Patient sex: M
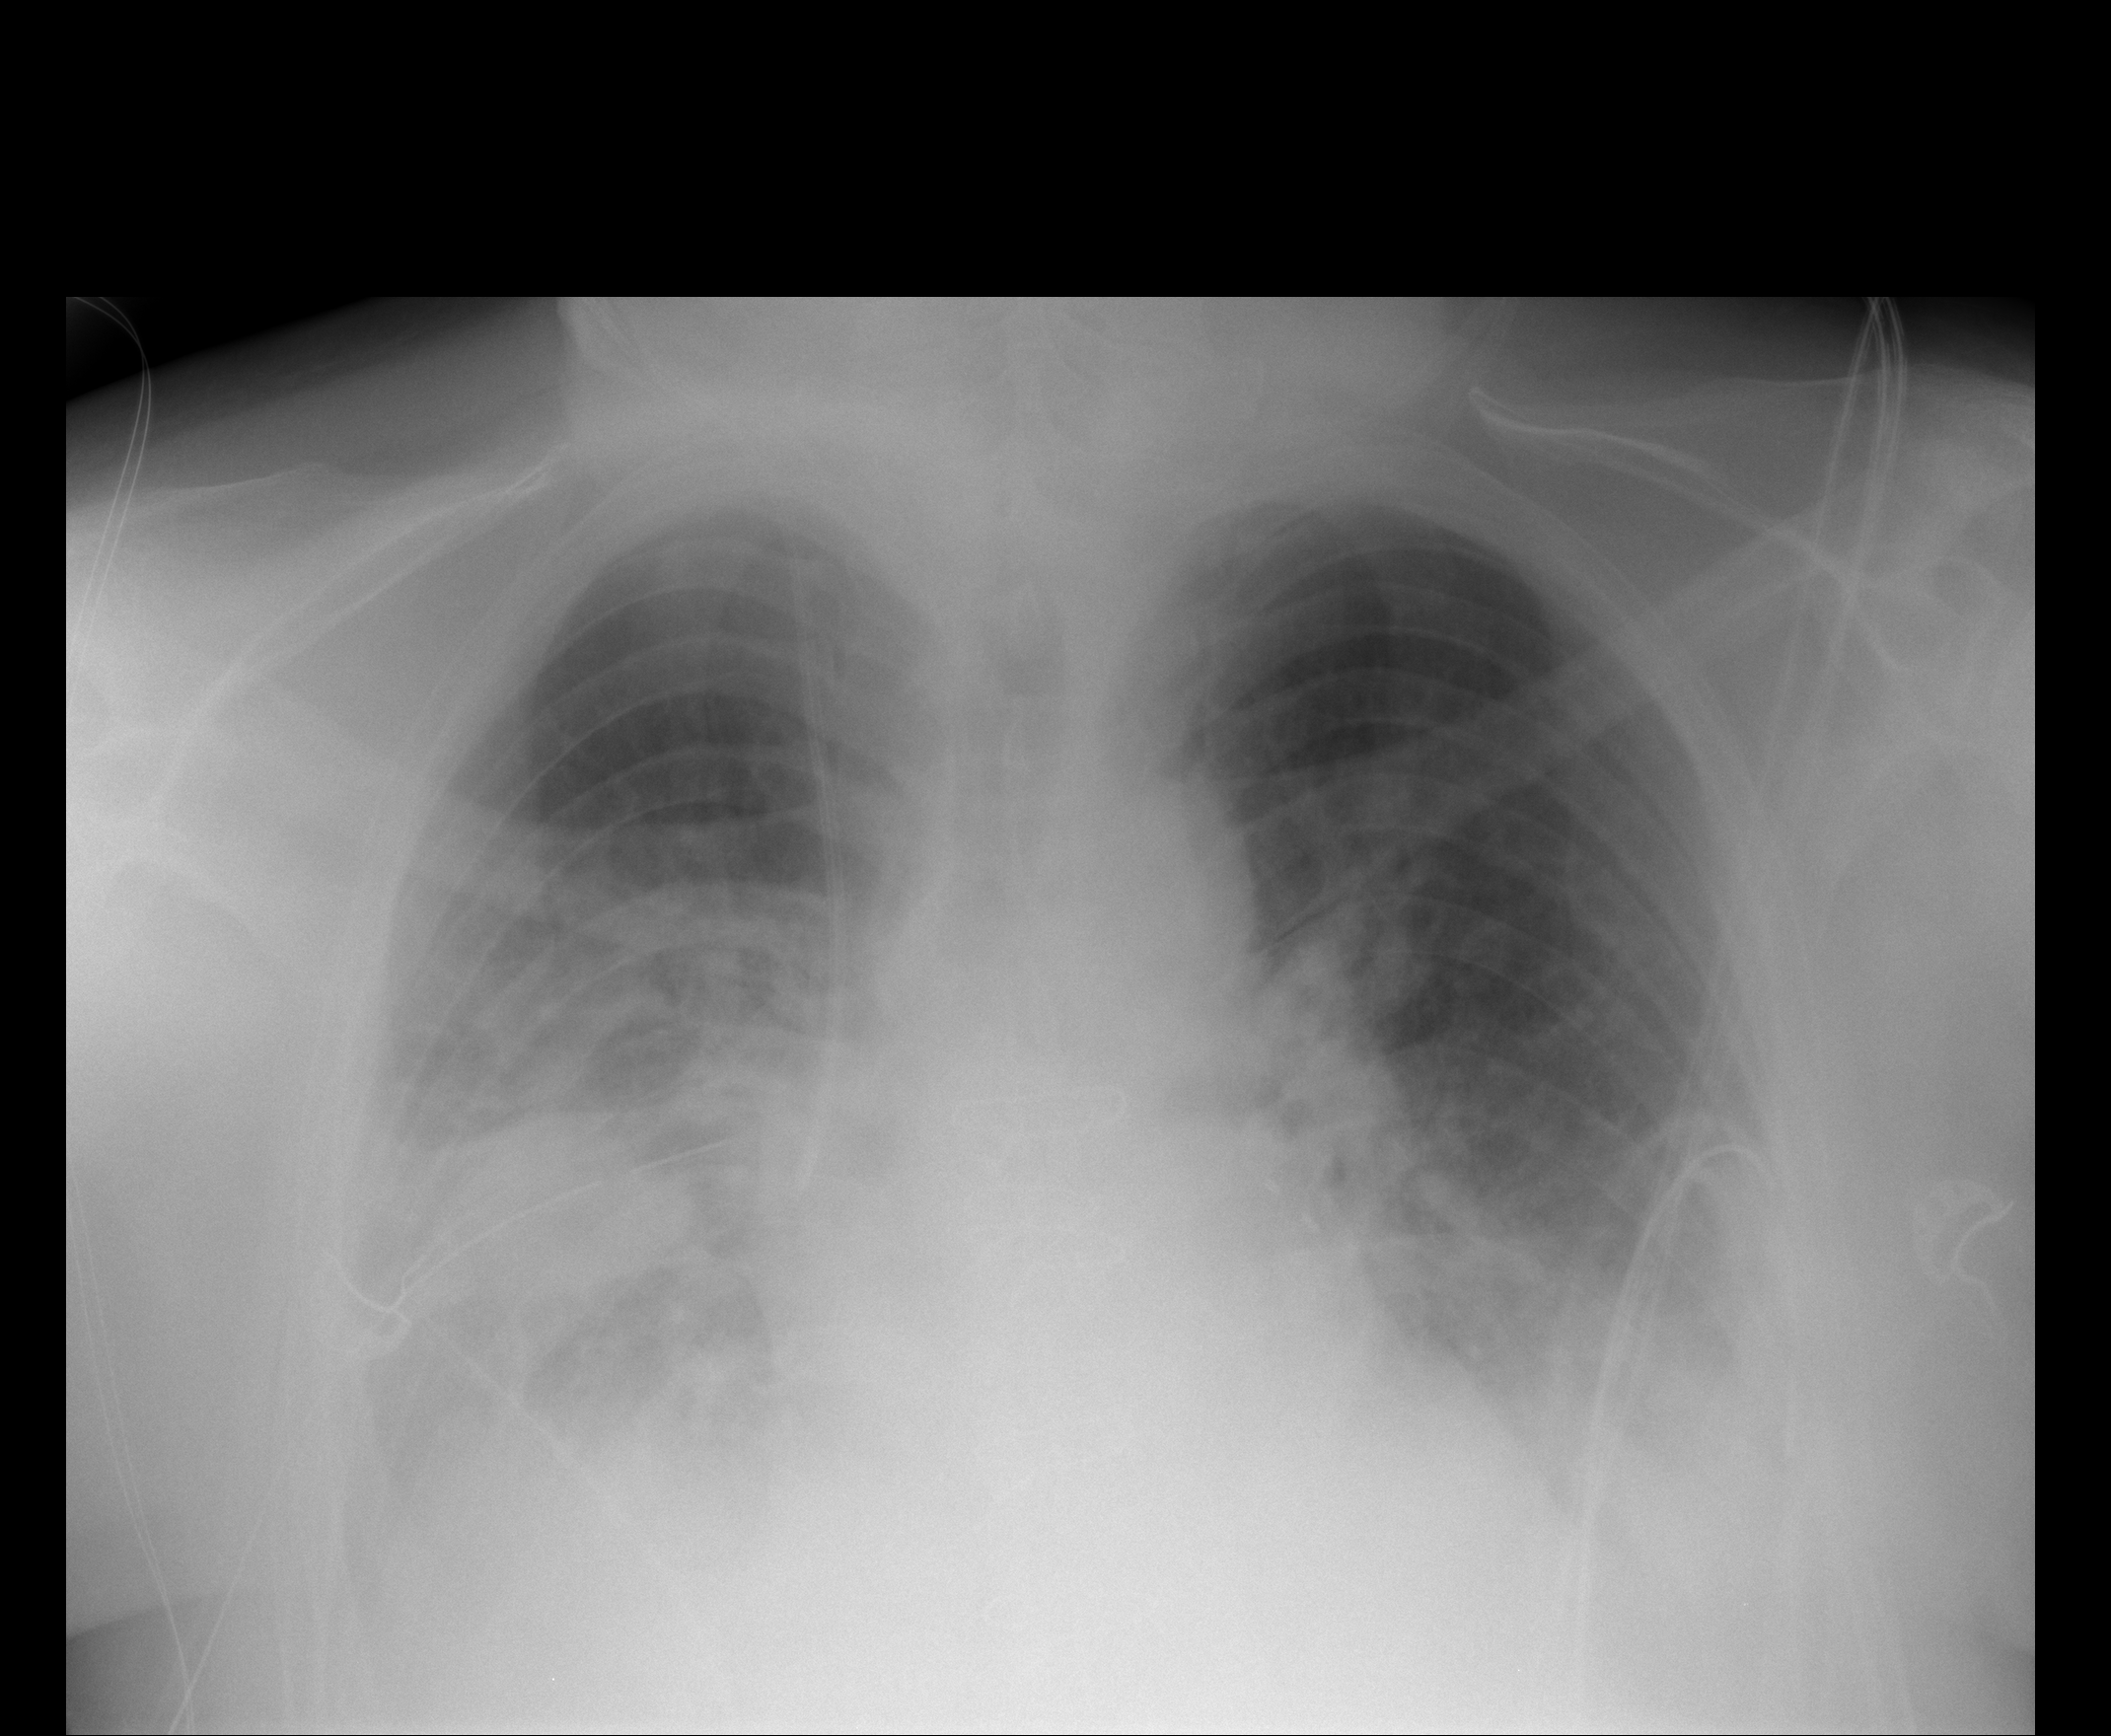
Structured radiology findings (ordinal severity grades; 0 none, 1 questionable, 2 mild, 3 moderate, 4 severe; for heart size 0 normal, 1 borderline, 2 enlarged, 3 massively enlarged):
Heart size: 0
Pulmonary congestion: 2
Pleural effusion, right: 2
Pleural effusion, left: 2
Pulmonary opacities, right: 0
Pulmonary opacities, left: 0
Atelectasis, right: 3
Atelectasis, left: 2